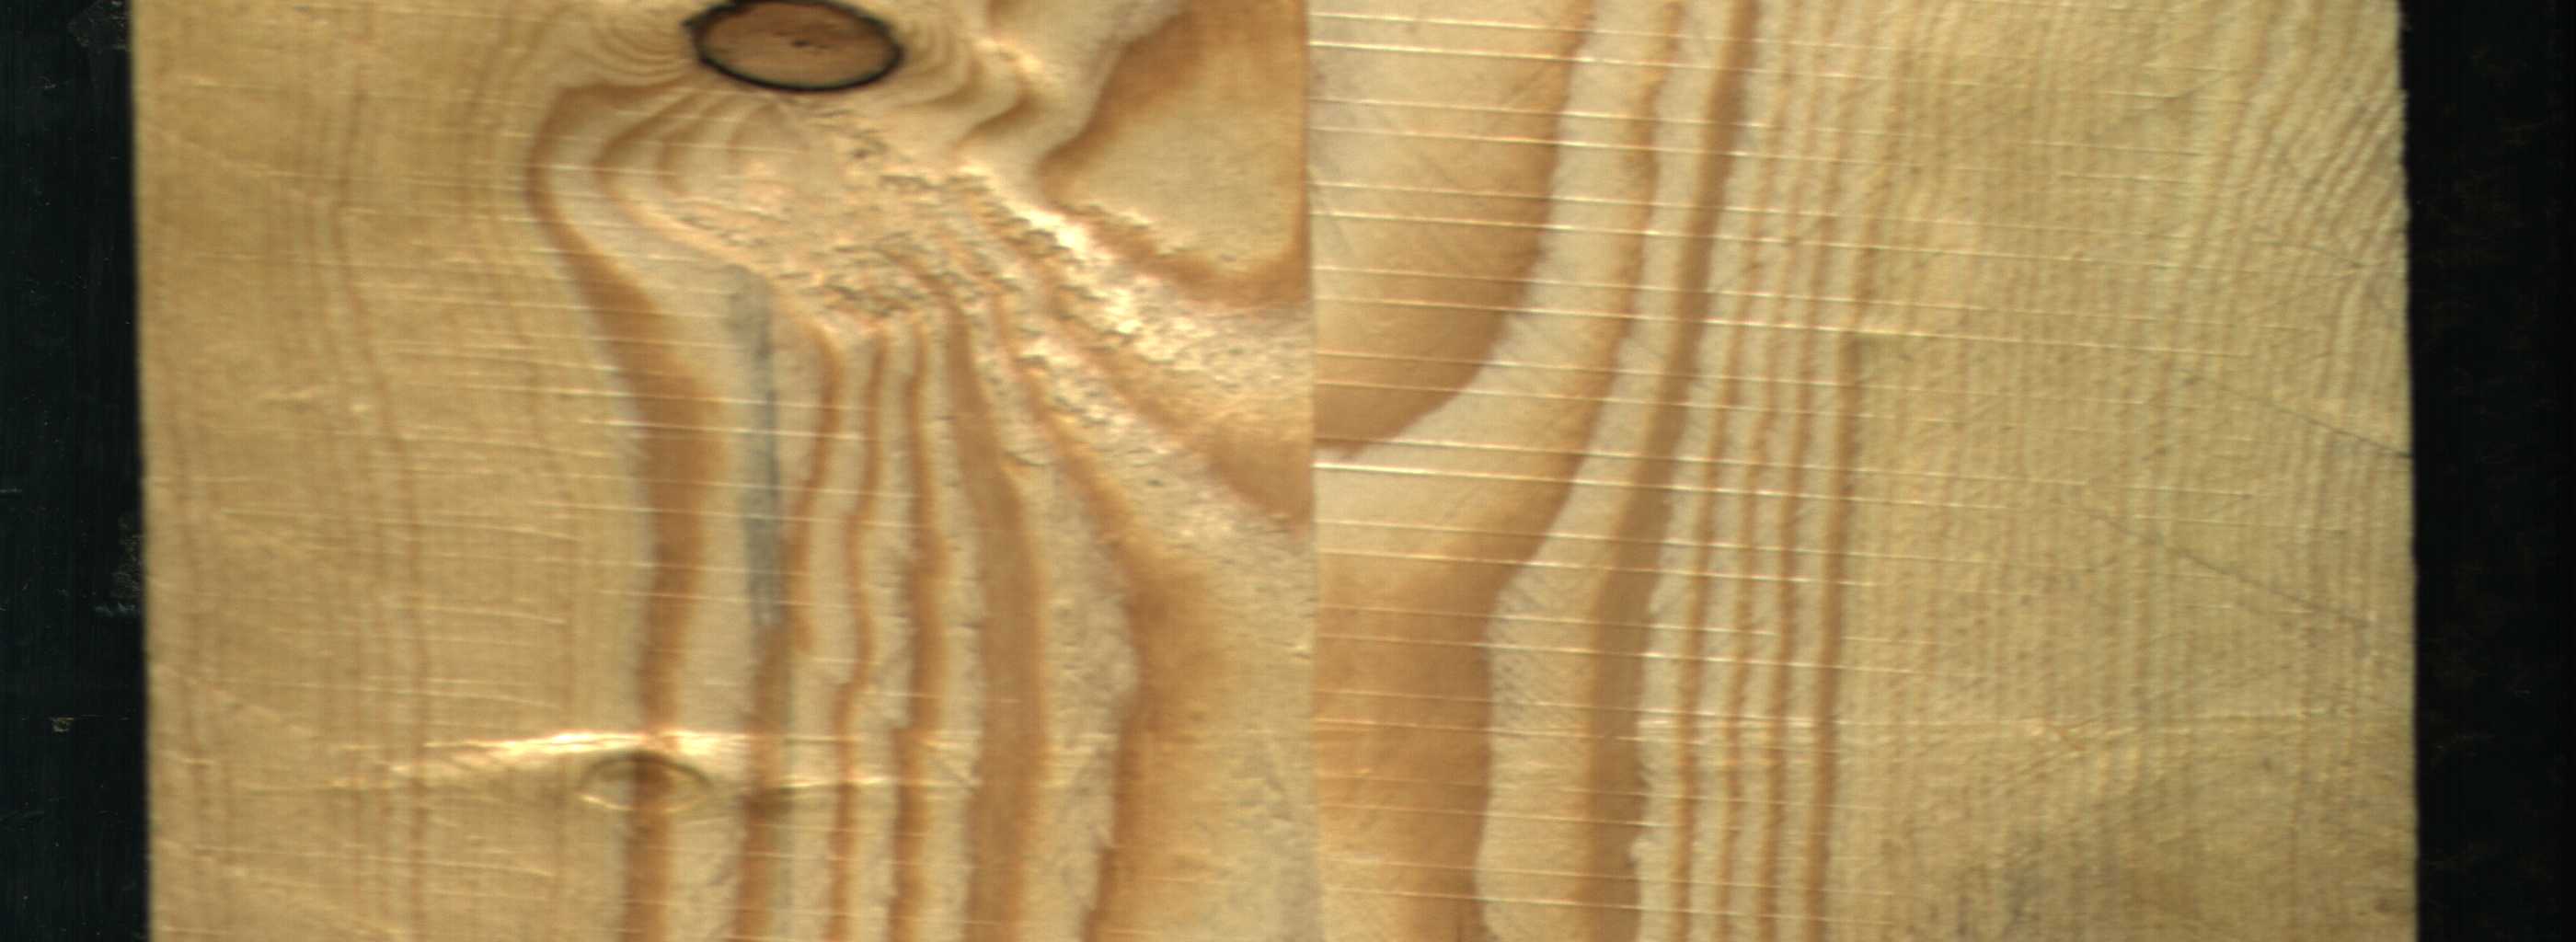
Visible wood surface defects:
Dead_Knot